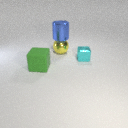
large green rubber cube in front of large yellow metal sphere